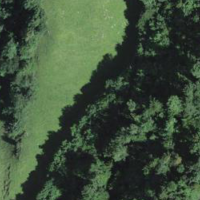
EUNIS habitat code: 44
Species observed at this site:
Oxalis acetosella